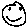
Label: smiley face